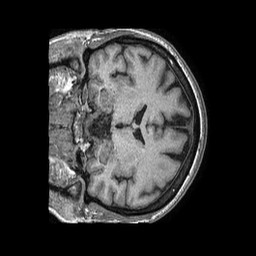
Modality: T1w
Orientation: coronal
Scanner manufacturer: philips
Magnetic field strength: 1.5 T
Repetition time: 0.007646 s
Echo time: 0.00348 s